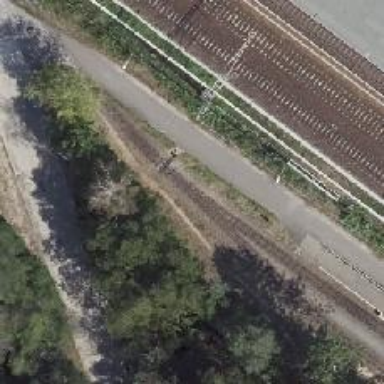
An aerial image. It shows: Railway switch with the turnout on the left side.